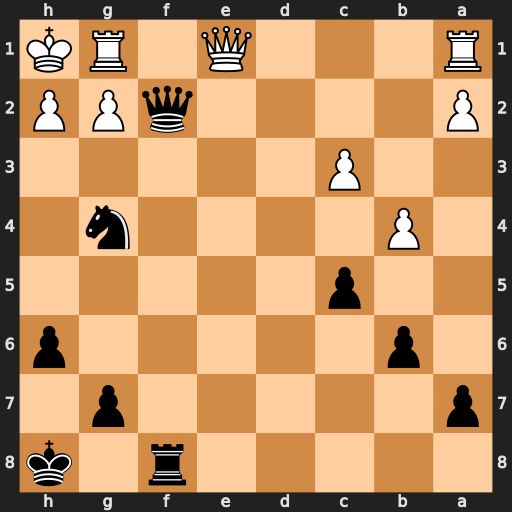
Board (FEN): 5r1k/p5p1/1p5p/2p5/1P4n1/2P5/P4qPP/R3Q1RK
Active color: b
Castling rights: -
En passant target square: -
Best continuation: Qf4 Qg3 Nf2+ Qxf2 Qxf2